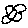
Label: flower